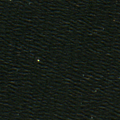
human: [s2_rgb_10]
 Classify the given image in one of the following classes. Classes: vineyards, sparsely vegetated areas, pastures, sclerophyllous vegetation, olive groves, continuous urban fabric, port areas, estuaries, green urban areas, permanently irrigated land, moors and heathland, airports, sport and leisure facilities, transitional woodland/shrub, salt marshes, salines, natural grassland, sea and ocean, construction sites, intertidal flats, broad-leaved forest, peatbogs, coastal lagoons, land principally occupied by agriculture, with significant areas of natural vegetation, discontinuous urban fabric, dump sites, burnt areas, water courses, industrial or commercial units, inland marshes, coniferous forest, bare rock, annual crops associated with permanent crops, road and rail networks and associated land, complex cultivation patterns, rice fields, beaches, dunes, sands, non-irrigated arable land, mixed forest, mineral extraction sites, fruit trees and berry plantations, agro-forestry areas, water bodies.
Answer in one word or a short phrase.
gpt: sea and ocean